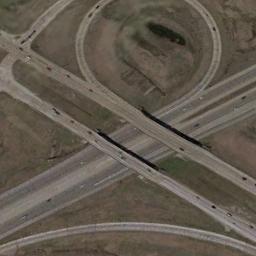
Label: overpass